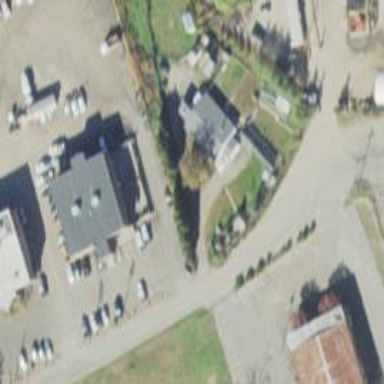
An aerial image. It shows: Animal shelter.